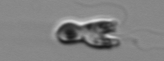
Label: Chrysochromulina_lanceolata